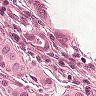
Metastatic tissue present: yes